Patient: sex M, age 48
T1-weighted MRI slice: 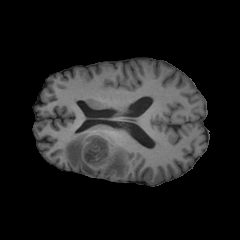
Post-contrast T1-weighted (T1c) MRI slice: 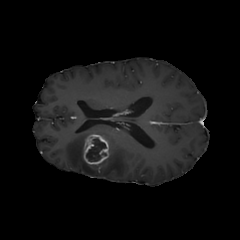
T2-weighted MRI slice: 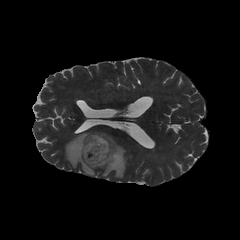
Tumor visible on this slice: yes
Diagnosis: Glioblastoma, IDH-wildtype
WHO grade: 4